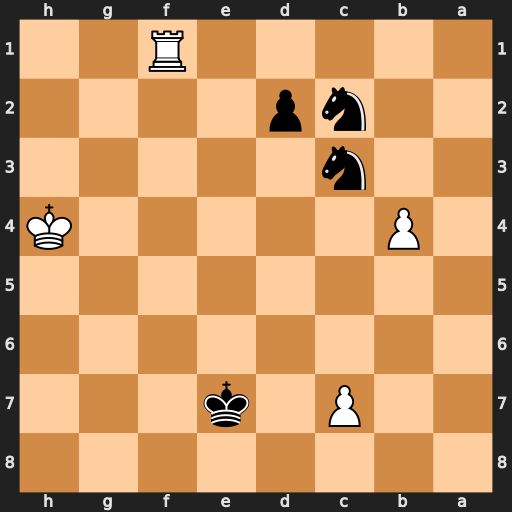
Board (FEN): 8/2P1k3/8/8/1P5K/2n5/2np4/5R2
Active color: b
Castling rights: -
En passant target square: -
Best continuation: Kd7 b5 Kxc7